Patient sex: M
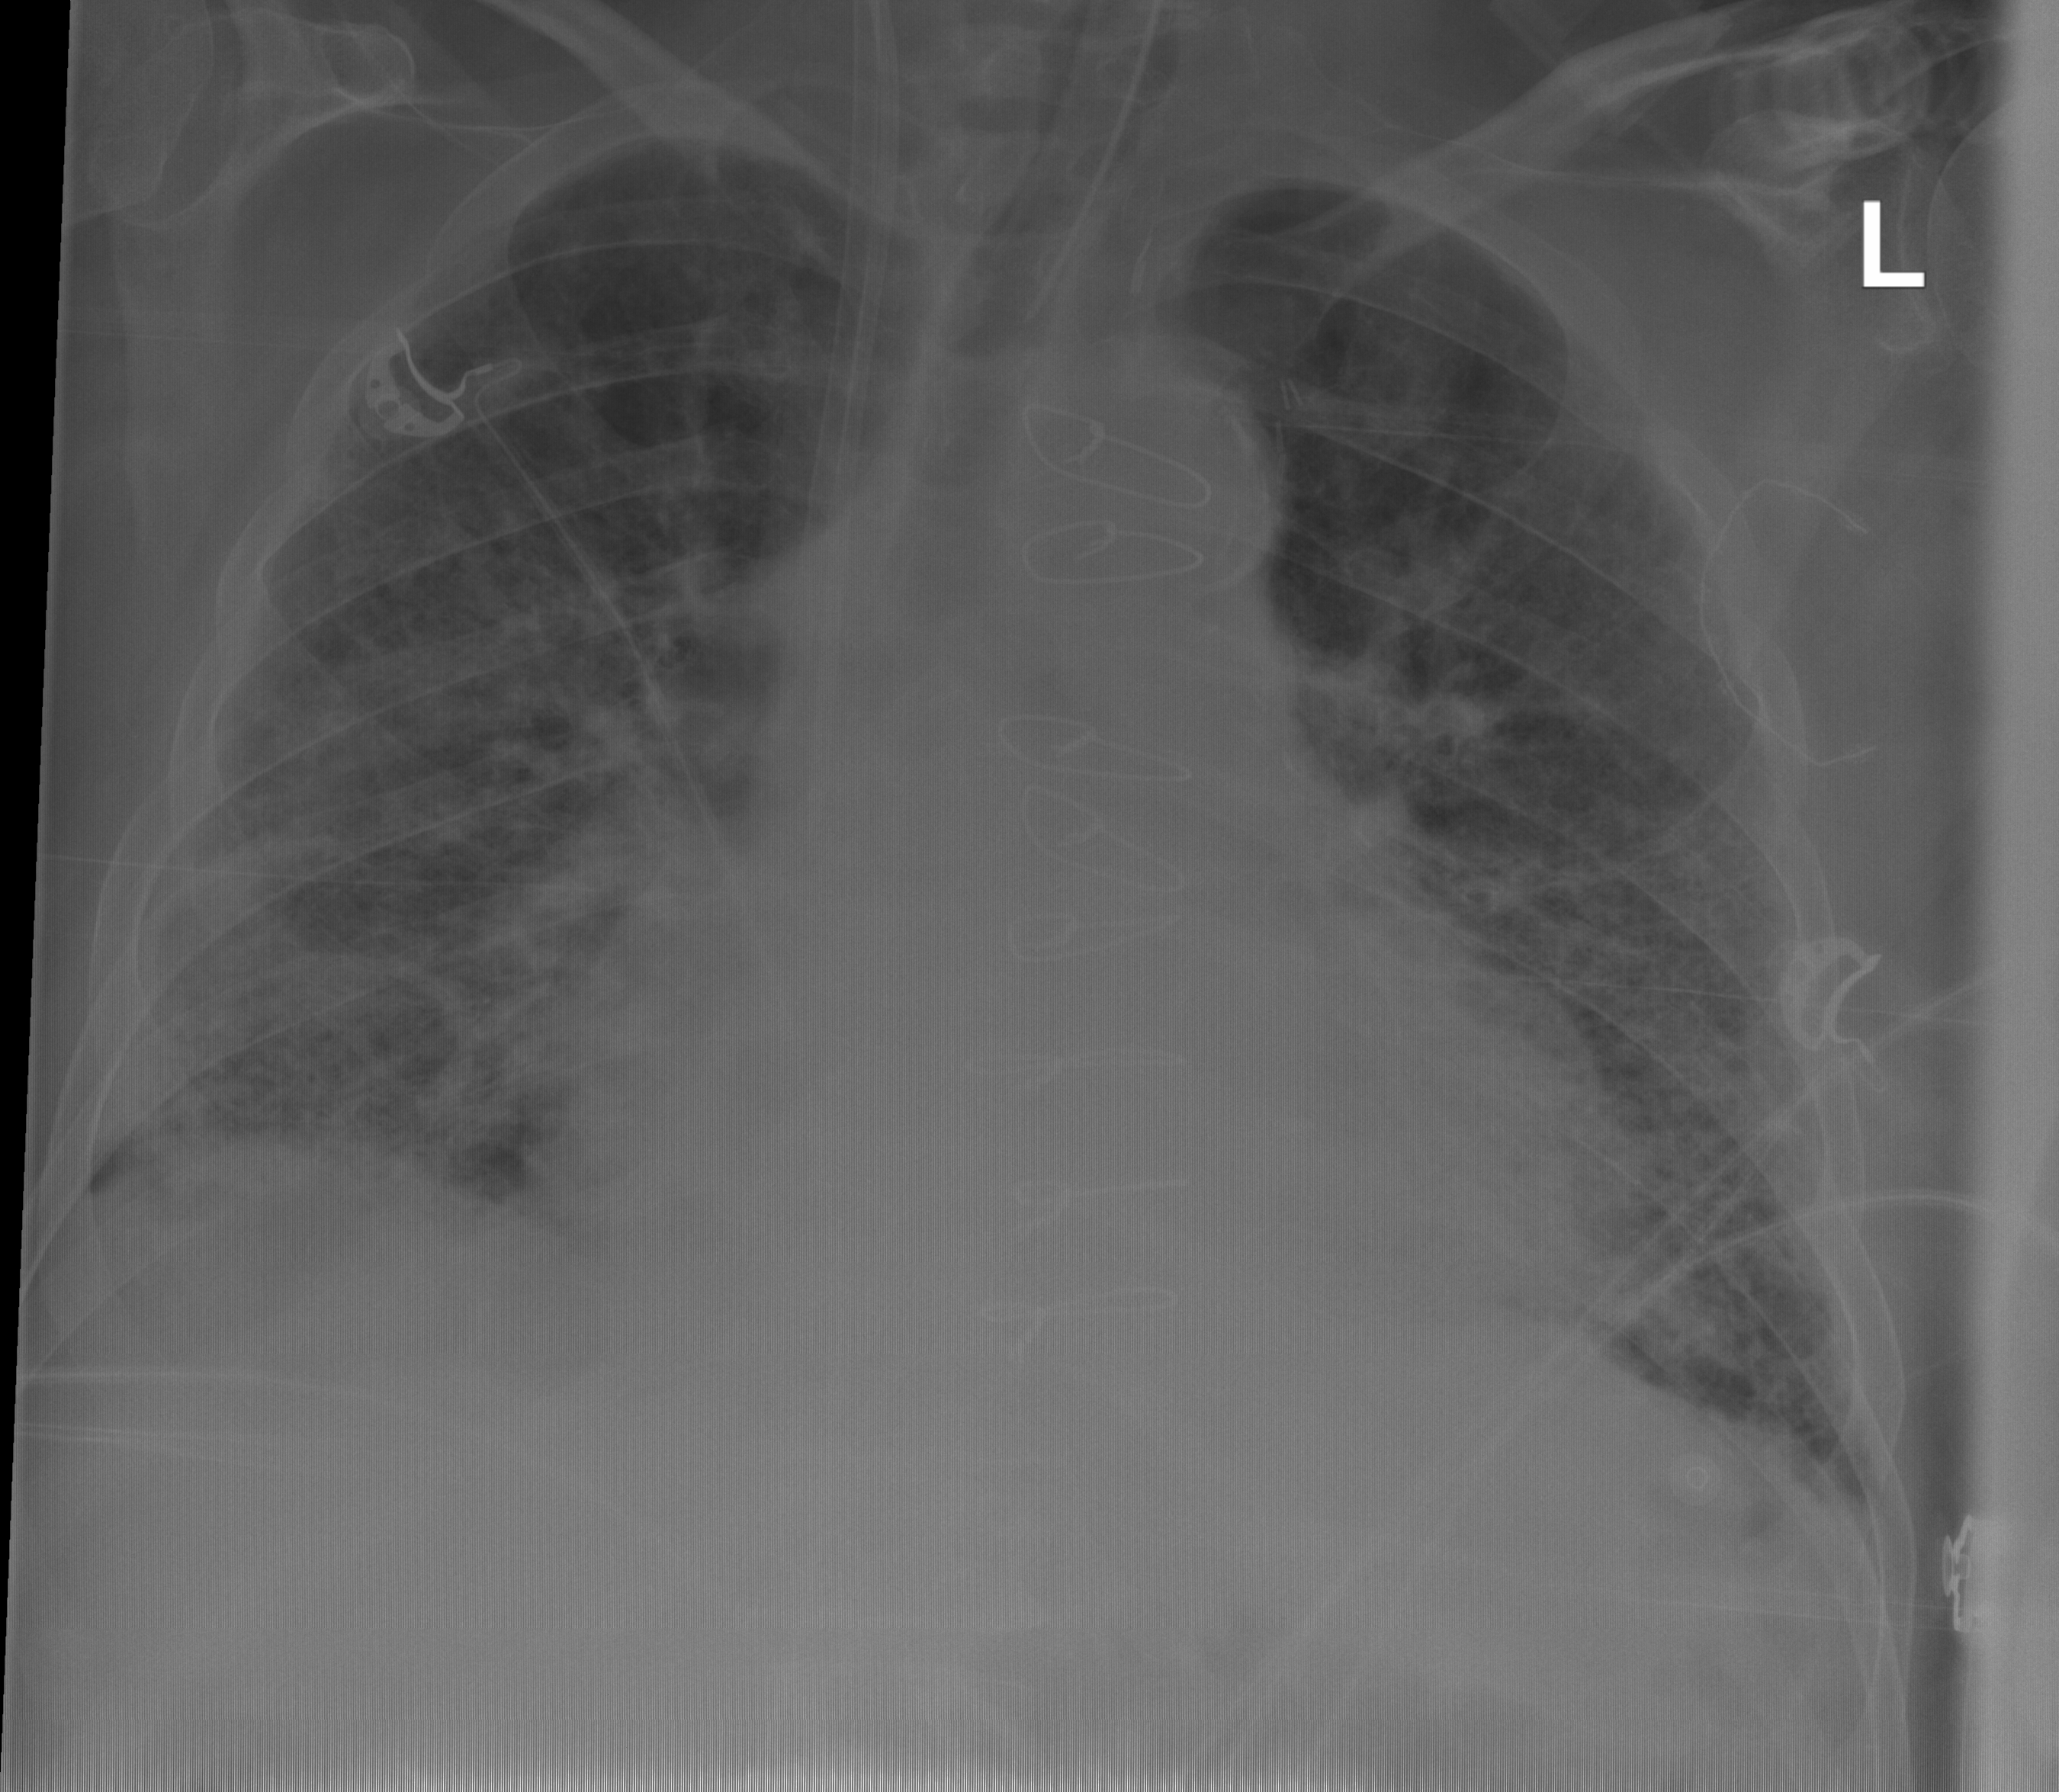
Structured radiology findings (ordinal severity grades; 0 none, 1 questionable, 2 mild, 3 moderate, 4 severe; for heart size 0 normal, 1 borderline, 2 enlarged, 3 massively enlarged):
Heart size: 3
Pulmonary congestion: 2
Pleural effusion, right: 2
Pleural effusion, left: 2
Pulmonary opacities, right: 3
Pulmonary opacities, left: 3
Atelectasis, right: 3
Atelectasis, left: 3